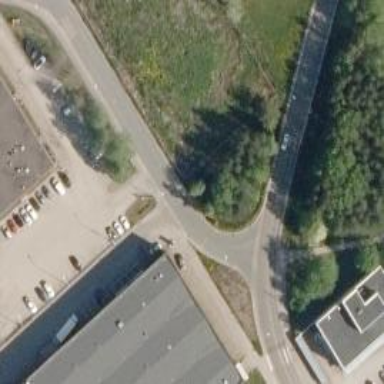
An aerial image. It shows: Road with "give way" sign.